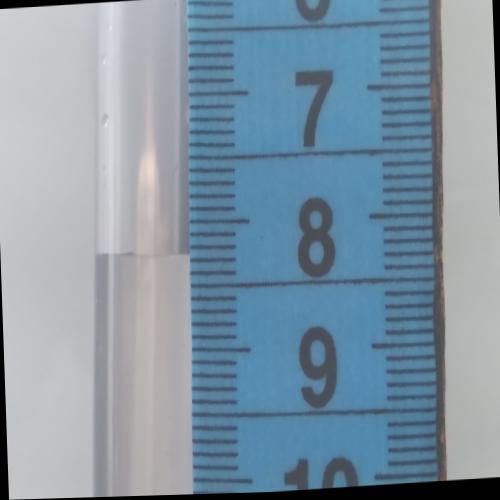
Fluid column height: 8.3 cm